Question:
How can I run animation of opening drawer at moment I want?
I used SupportLibrary v7 use "hamburger" animation.
Want to write method like this:
'''
class Activity extends ActionBarActivity{
ToolBar toolbar;
ActionBarDrawerToggle toogle;
...
private void setToolBarIconState(State state) {
if (state == State.menu) {
//flipIconToMenu ?
} else {
//flipIconToBackPointer ?
}
}
'''
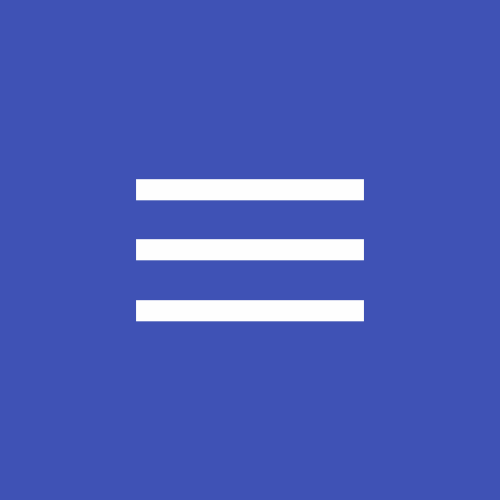
Answer: to achieve it you need to use canvas.
if you want tutorial then please follwo below link:
<URL>
<URL>
<URL>
<URL>
<URL>
<URL>
<URL>